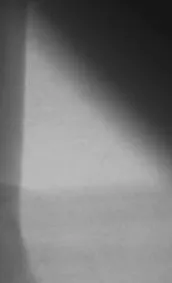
Left femoral venogram showing blocked external iliac vein. The vein that reforms distally passes along the right border of vertebra suggesting blocked lower end of inferior vena cava also.
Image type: radiology (x_ray)